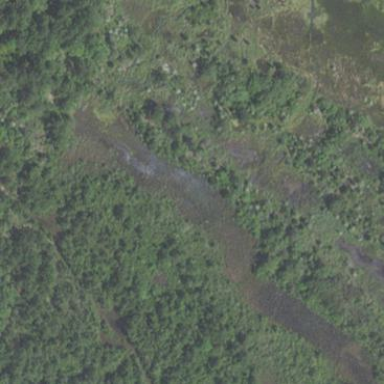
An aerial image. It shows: Beautiful wet meadow natural wetland.